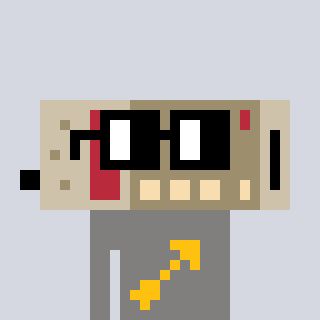
a pixel art character with square black glasses, a cordless phone-shaped head and a bluegrey-colored body on a cool background